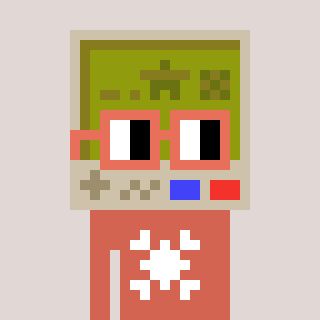
a pixel art character with square orange glasses, a gameboy-shaped head and a peachy-colored body on a warm background